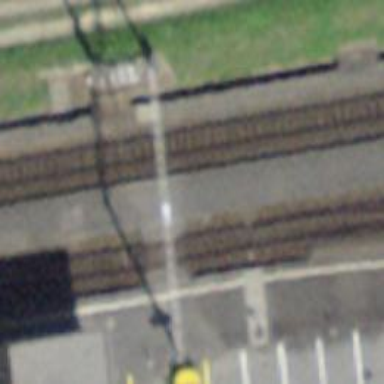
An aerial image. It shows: Railway switch.